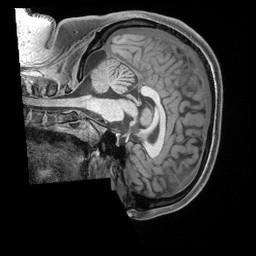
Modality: T1w
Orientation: sagittal
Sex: female
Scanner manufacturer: siemens
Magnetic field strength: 3 T
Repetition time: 2.4 s
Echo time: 0.00222 s